Field crop: maize
Growth stage: 2
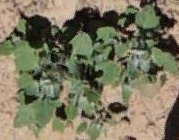
Species: chenopodium